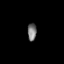
Tissue: prostate
Cell type: T cells
Senescence score: 0.7139
Nuclear area (px): 156
Mean DAPI intensity: 119.788